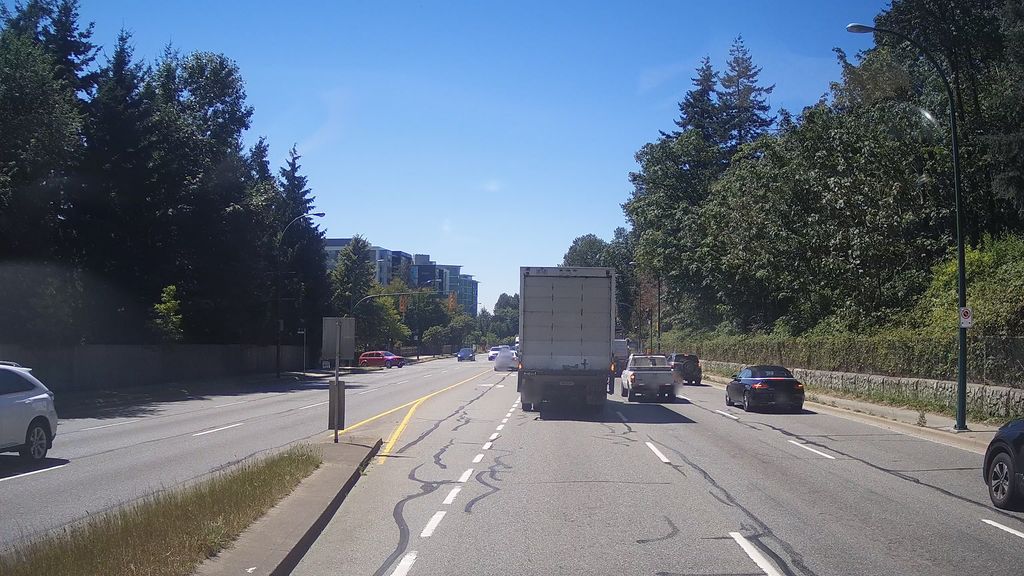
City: vancouver